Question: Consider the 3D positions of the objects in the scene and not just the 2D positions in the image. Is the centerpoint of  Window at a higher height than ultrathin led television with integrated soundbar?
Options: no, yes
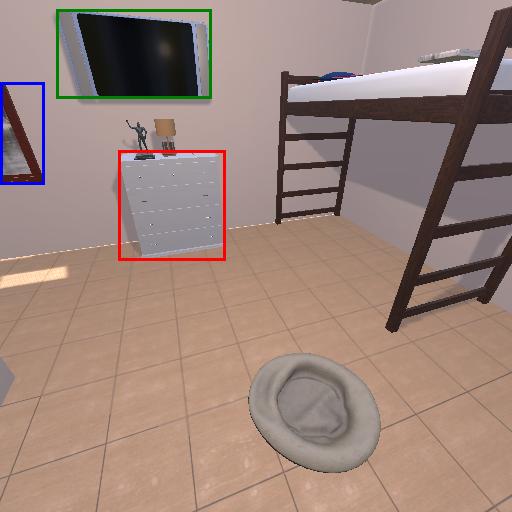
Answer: no